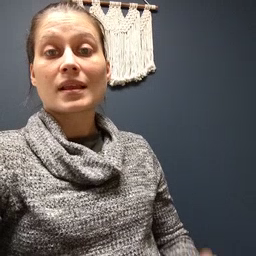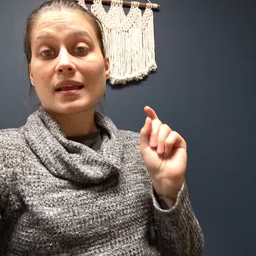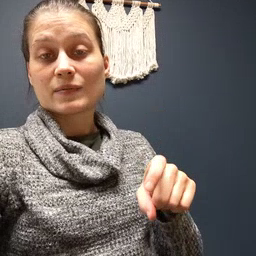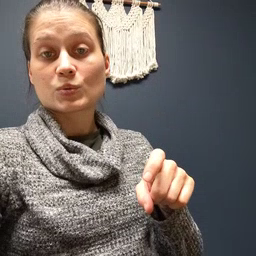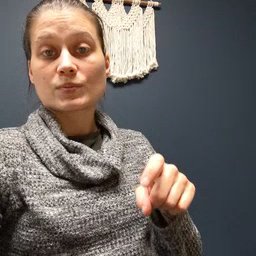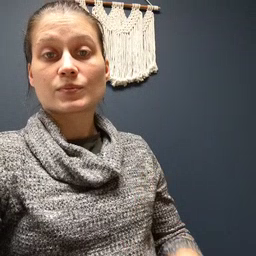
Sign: haveto